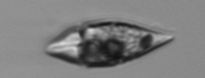
Label: Amphidinium